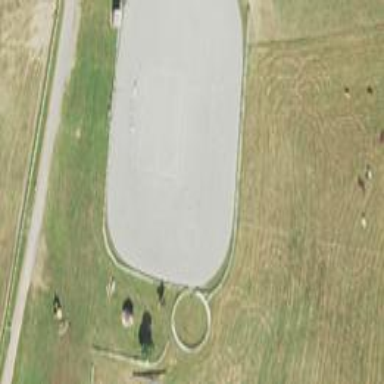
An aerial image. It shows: Equestrian pitch for leisure land activities.